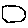
Label: hexagon